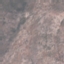
Label: HerbaceousVegetation